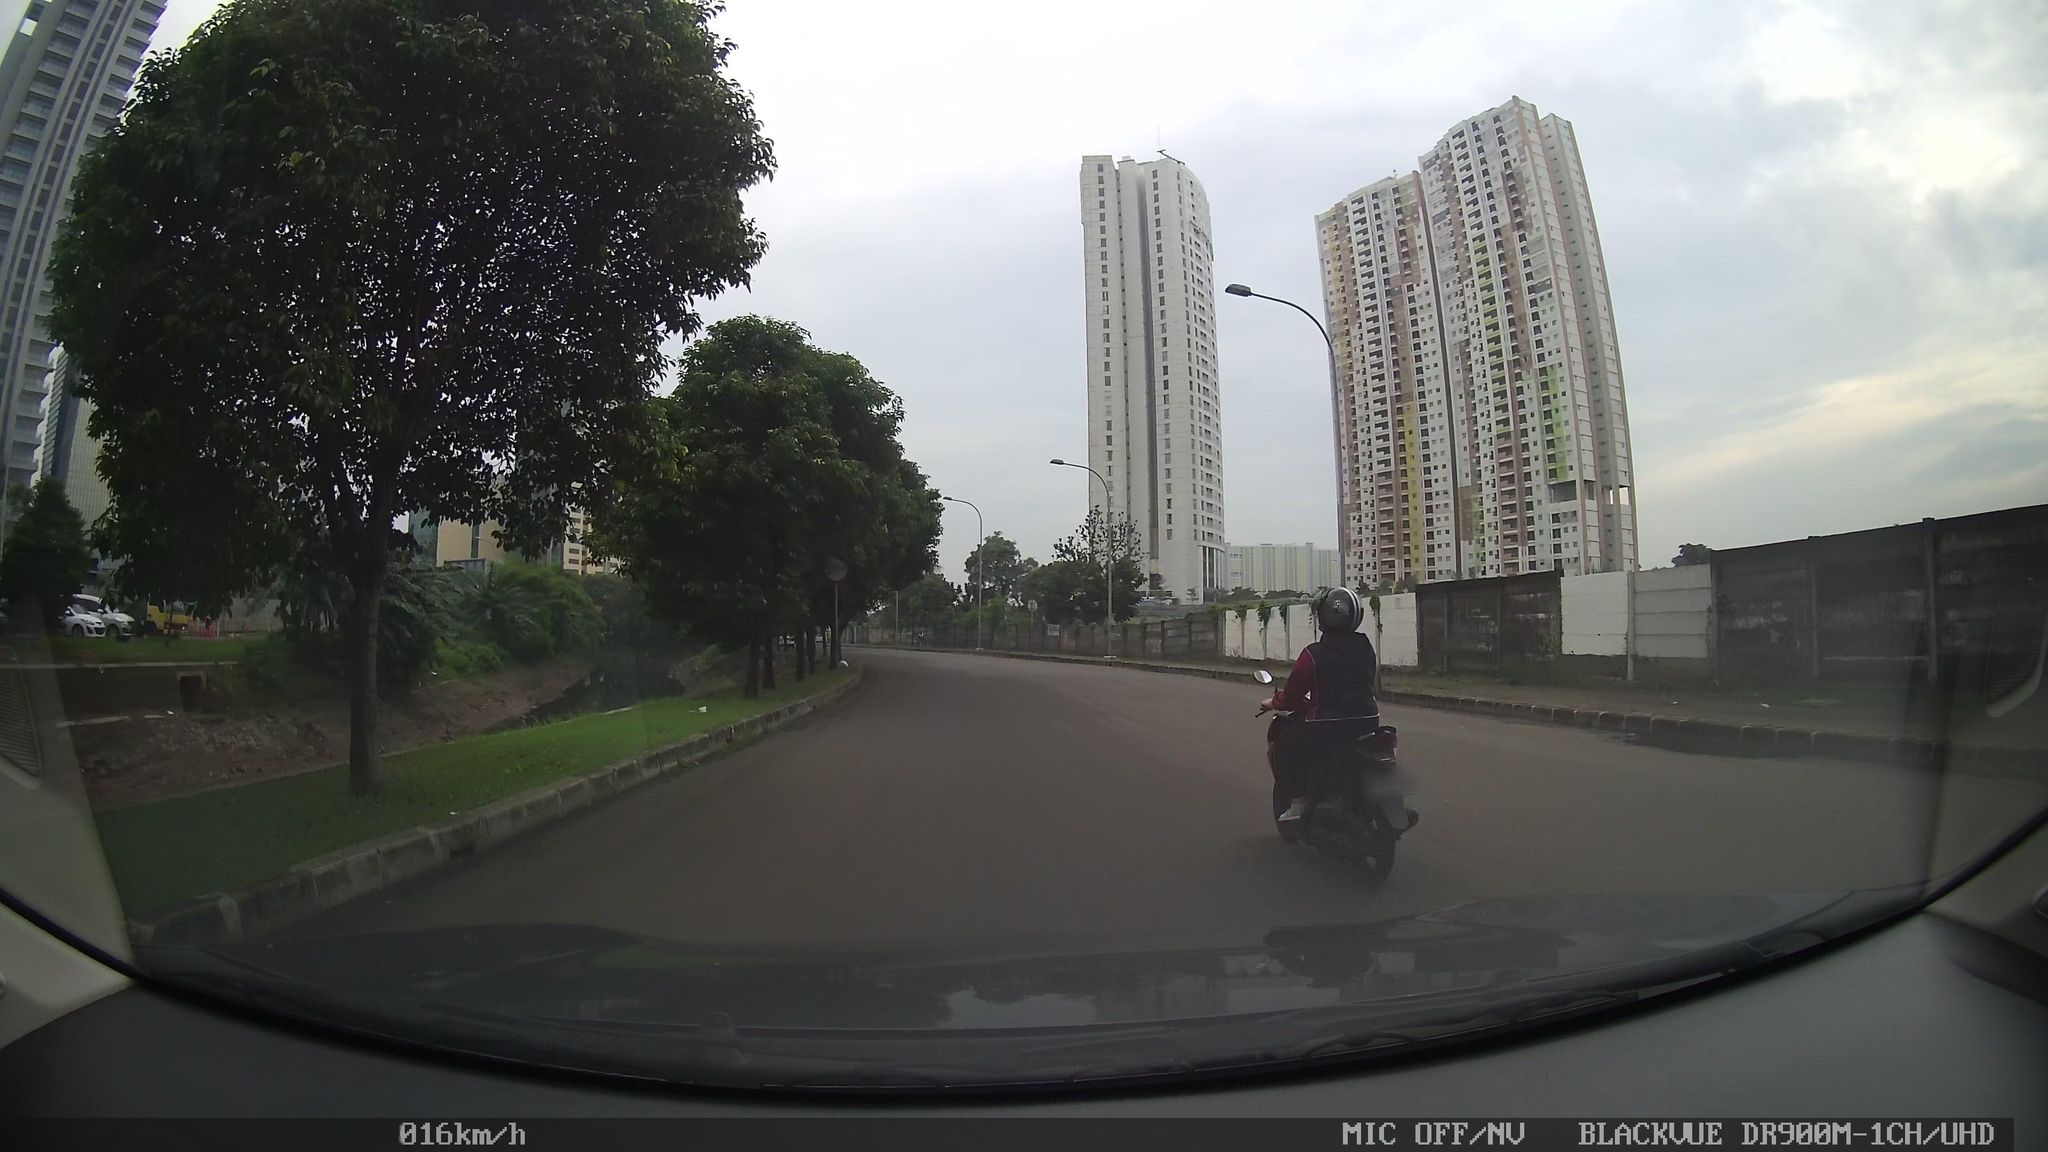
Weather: clear
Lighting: day
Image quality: good
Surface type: driving surface
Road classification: secondary
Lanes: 2
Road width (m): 10
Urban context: urban centre
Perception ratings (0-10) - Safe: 4.9, Lively: 8.17, Beautiful: 1.18, Boring: 3.01, Depressing: 3.36, Wealthy: 3.78